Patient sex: M
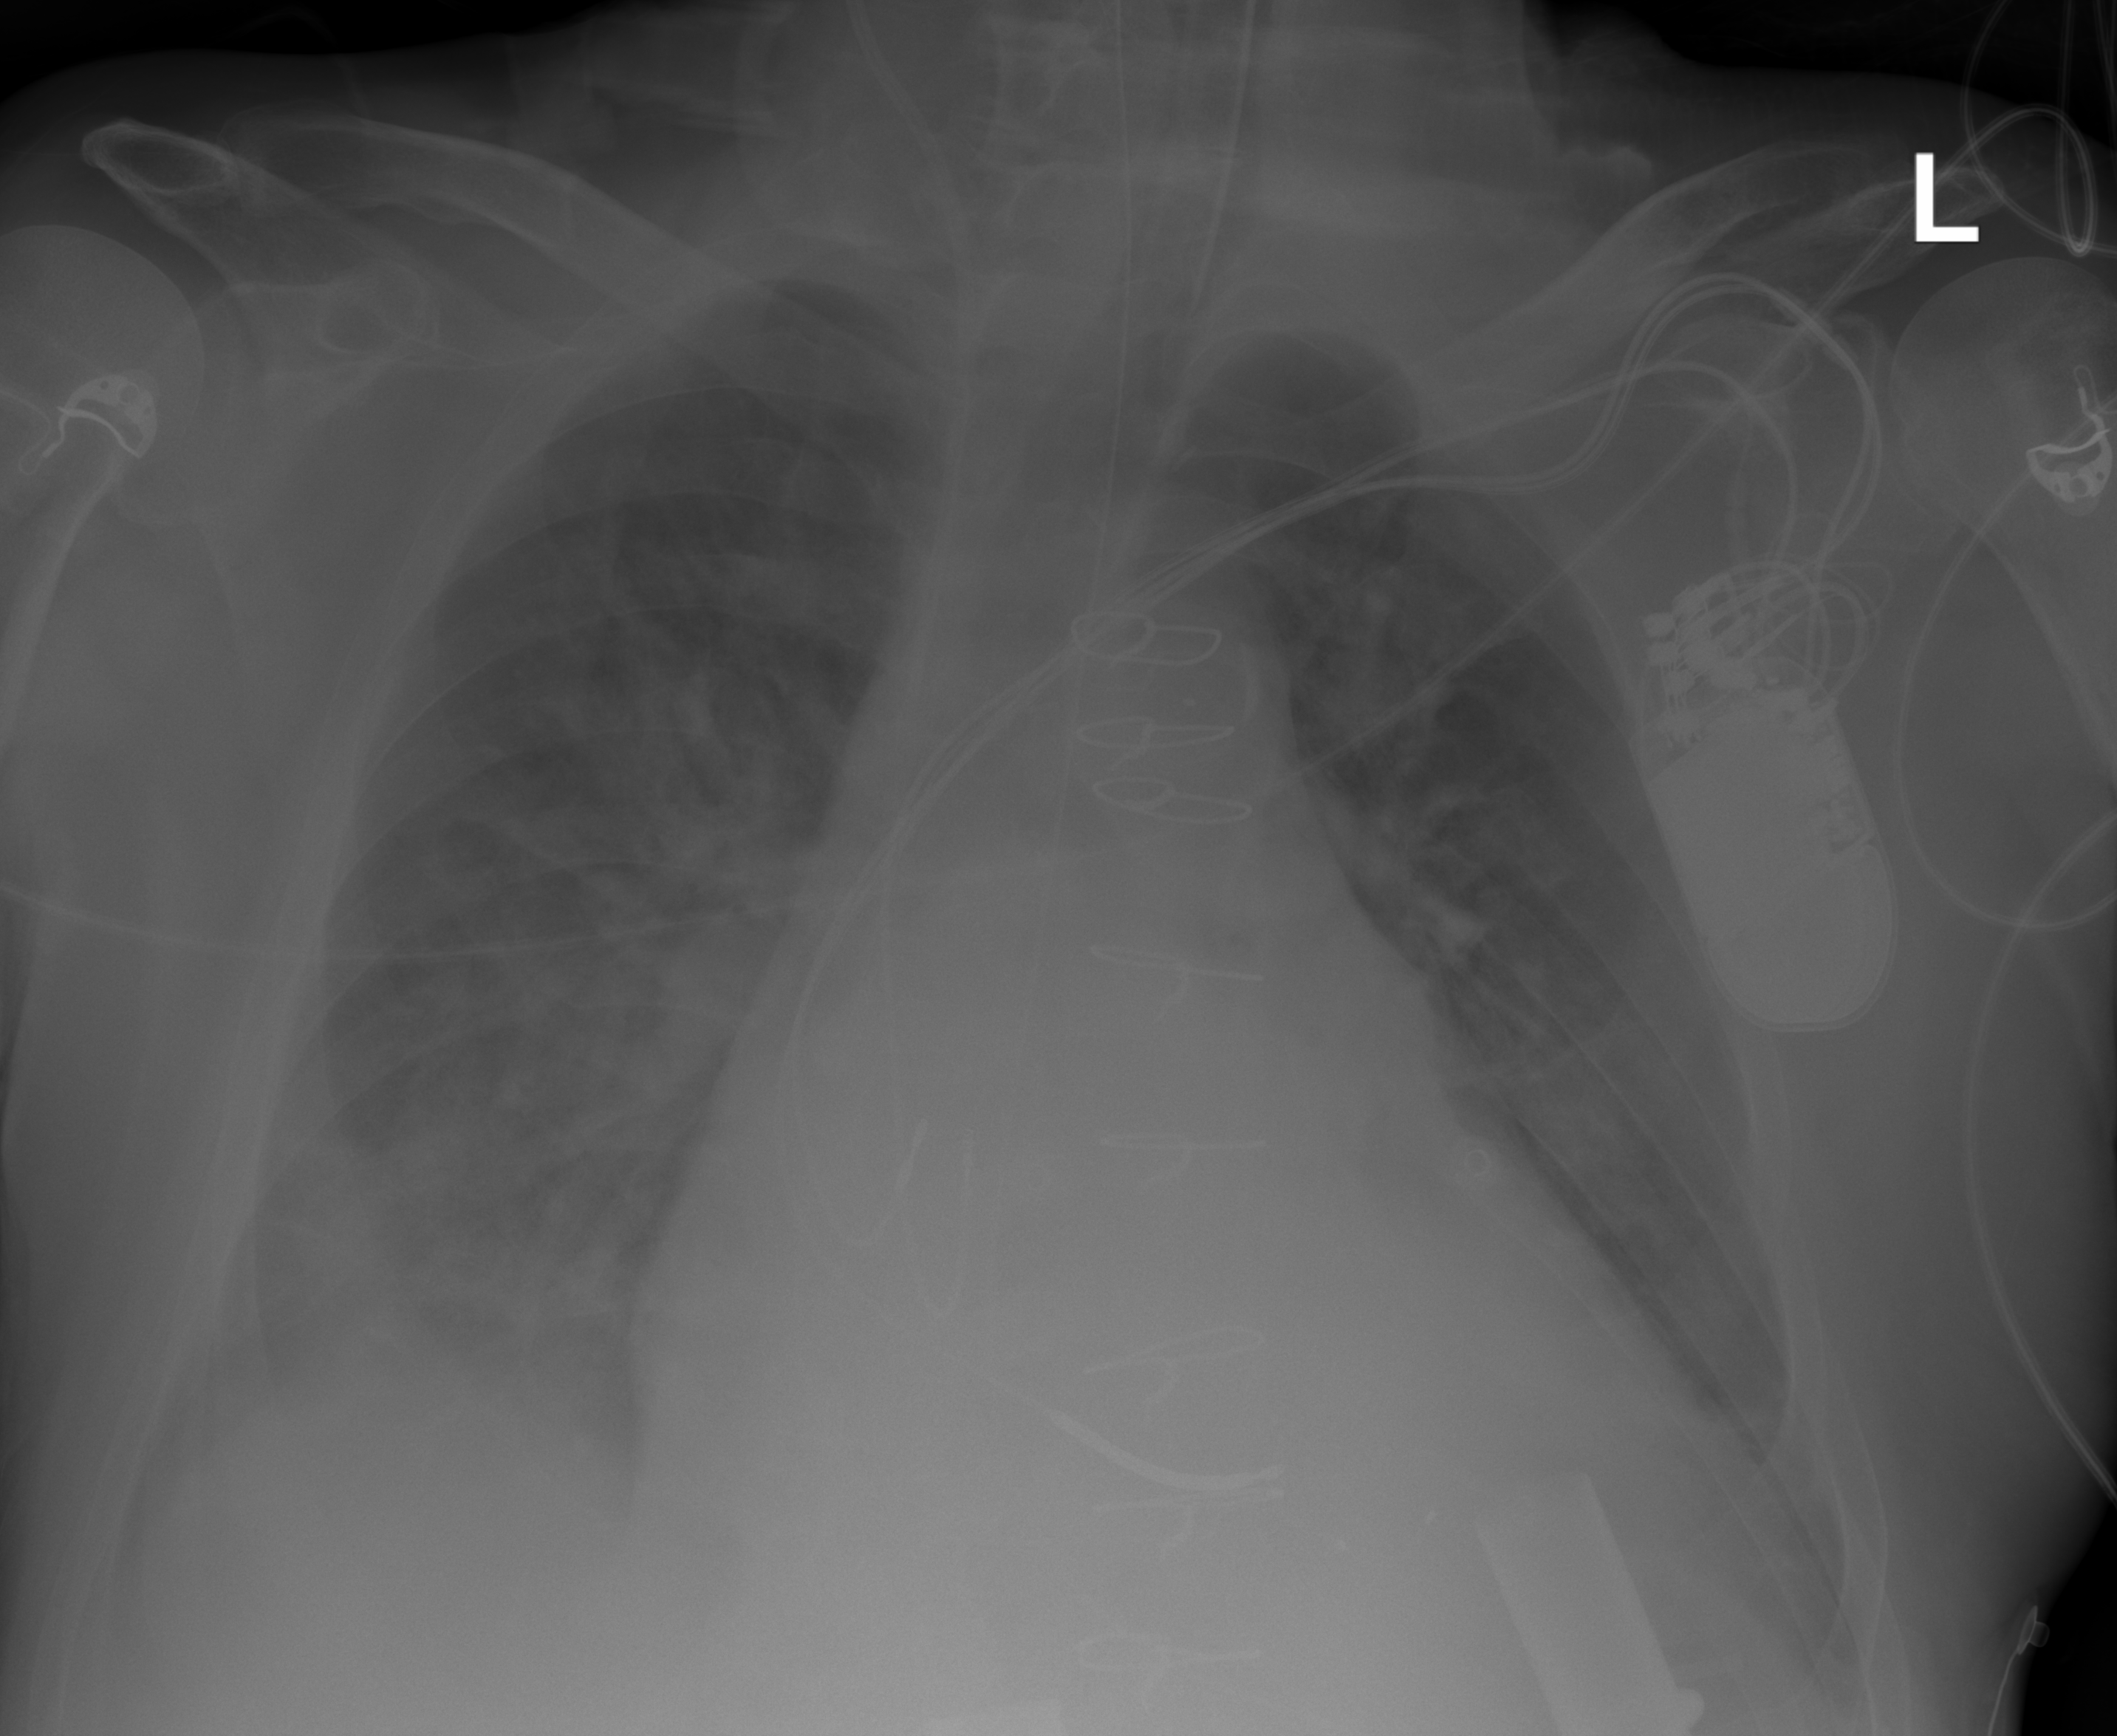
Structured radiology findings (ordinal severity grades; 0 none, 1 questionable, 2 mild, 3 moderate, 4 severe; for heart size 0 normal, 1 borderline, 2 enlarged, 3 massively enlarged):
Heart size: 3
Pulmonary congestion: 2
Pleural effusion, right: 2
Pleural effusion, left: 2
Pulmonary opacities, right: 2
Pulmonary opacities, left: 0
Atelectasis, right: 2
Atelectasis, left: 2